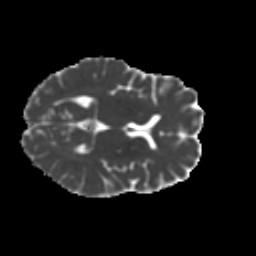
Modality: MD
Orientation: axial
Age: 54
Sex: female
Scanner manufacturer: ge
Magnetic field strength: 3 T
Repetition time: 7.8 s
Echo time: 0.0606 s